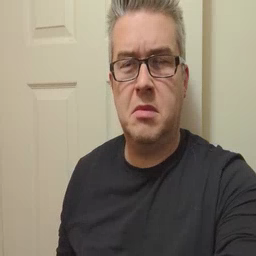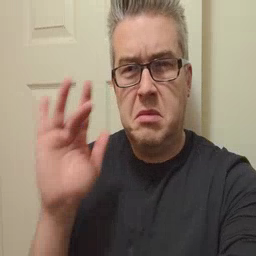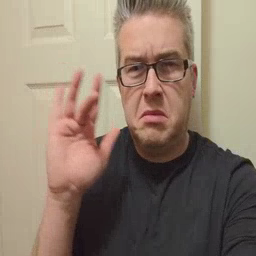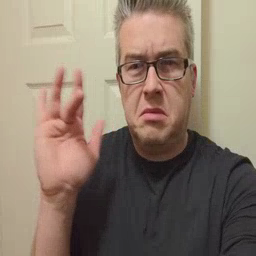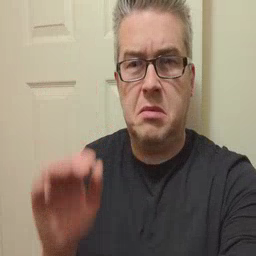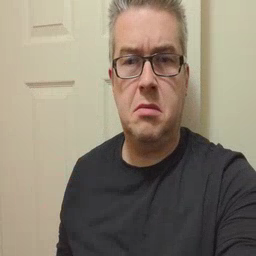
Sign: yucky